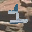
Label: 1